Question: We are using the HostingEnvironment.QueueBackgroundWorkItem to queue long-running background tasks. This works great, however, when the transaction times out, we don't get any exceptions and the thread seems to be killed or hanging.
Does anyone know what is happening here? I was expecting a Transaction time out exception or something related...
We noticed that the thread hangs after the time out when using a DbContext, without DbContext we are getting a transaction time out.
Question: Why do we not get a transaction time out an exception when using EF DbContext?

'''
using System;
using System.Collections.Generic;
using System.Diagnostics;
using System.Linq;
using System.Threading;
using System.Web;
using System.Web.Hosting;
using System.Web.Mvc;
using Timer = System.Timers.Timer;
namespace WebApplication5.Controllers
{
public class HomeController: Controller
{
public ActionResult Index()
{
ViewBag.Title = "Home Page";
HostingEnvironment.QueueBackgroundWorkItem(cancellationToken =>
{
try
{
try
{
var dbContext = new TestDbContext();
using (var backgroundTimer = CreateTimerWhichExtendsLocks((10)))
{
using (var Tran =
TransactionScopeBuilder.CreateWithDefaultIsolationLevel(timeout: new TimeSpan(0, 0, 30)))
{
try
{
int i = 0;
do
{
var d = dbContext.MyTestEntities.SingleOrDefault(x => x.Id == 1);
Thread.Sleep(500);
i++;
Debug.WriteLine(i);
} while (i < 100);
}
catch (Exception e)
{
Debug.WriteLine(e);
throw;
}
tran.Complete();
}
}
}
catch (Exception e)
{
Debug.WriteLine(e);
throw;
}
}
catch (Exception ex)
{
Debug.WriteLine(ex);
throw;
}
});
return View();
}
private static Timer CreateTimerWhichExtendsLocks(int lockDurationInMs)
{
var backgroundTimer = new Timer(300);
backgroundTimer.Elapsed += (sender, e) =>
{
Debug.WriteLine(DateTime.Now);
};
backgroundTimer.Start();
return backgroundTimer;
}
}
'''
}
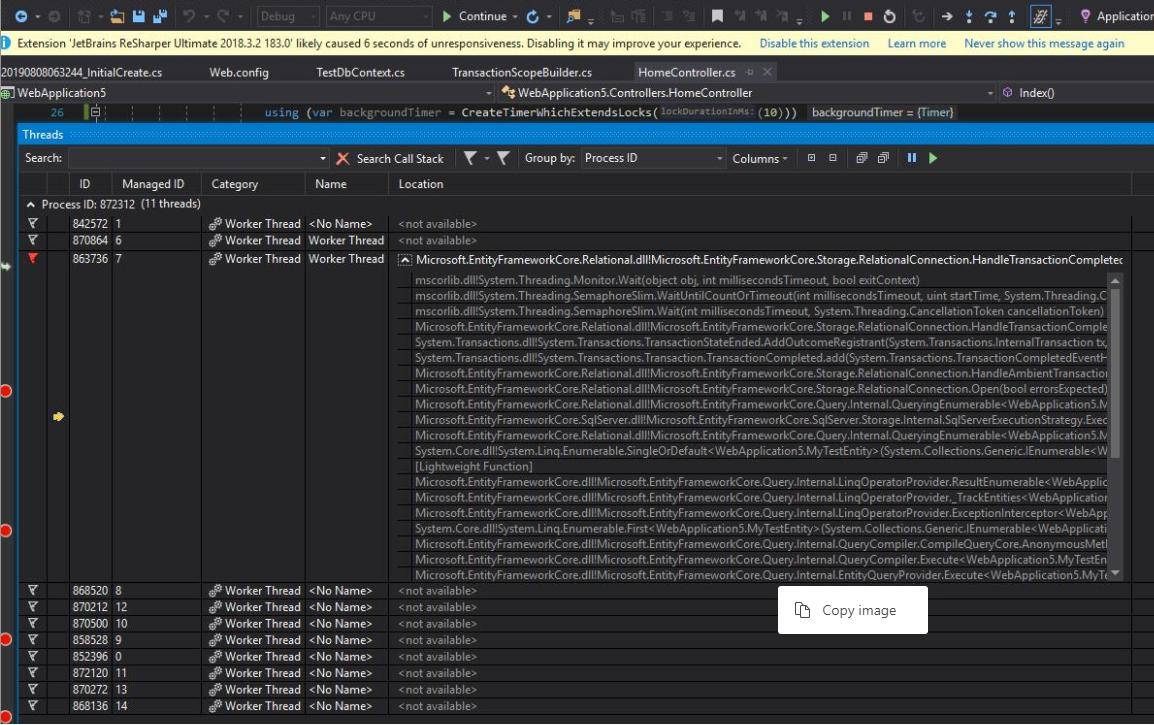
Answer: This seems to be a known issue in efcore 2.x, which is fixed in the 3.x release.
<URL>
When the operation in the transaction takes longer than the timeout on the ambient transaction, the connection gets closed by the ambient transaction but the inner method is not aware of this and tries to reopen the connection which makes the the program get stuck in a deadlock situation.